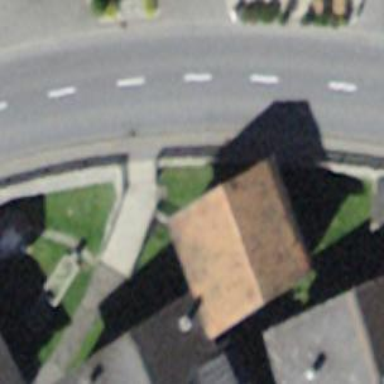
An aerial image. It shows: Set of steps on the road with grade1 tracktype.